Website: bh-photo
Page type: billing-address
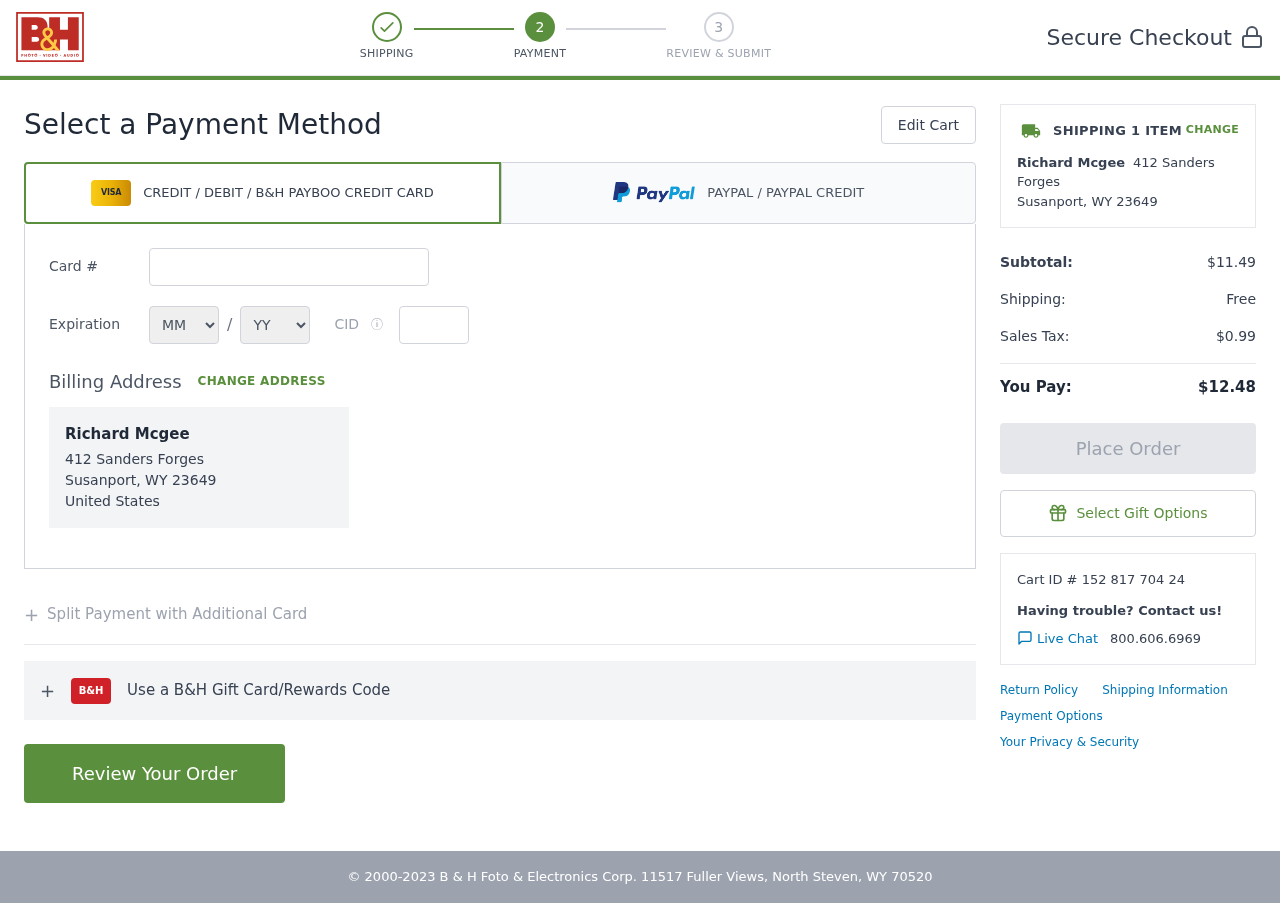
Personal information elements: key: PII_CARD_CVV
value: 619
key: PII_CARD_EXPIRY_MONTH
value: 12
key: PII_CARD_EXPIRY_YEAR
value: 28
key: PII_CARD_NUMBER
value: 5305 4483 4497 7261
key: PII_CITY_STATE_ZIP
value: Susanport, WY 23649
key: PII_COUNTRY
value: United States
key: PII_FULLNAME
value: Richard Mcgee
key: PII_STREET
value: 412 Sanders Forges
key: PII_FULLNAME2
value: Richard Mcgee
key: PII_STREET2
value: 412 Sanders Forges
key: PII_CITY_STATE_ZIP2
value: Susanport, WY 23649
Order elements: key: ORDER_NUM_ITEMS
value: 1
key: ORDER_SUBTOTAL
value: $11.49
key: ORDER_SHIPPING_COST
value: Free
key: ORDER_TAX
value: $0.99
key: ORDER_TOTAL
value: $12.48
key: ORDER_ID
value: Cart ID # 152 817 704 24